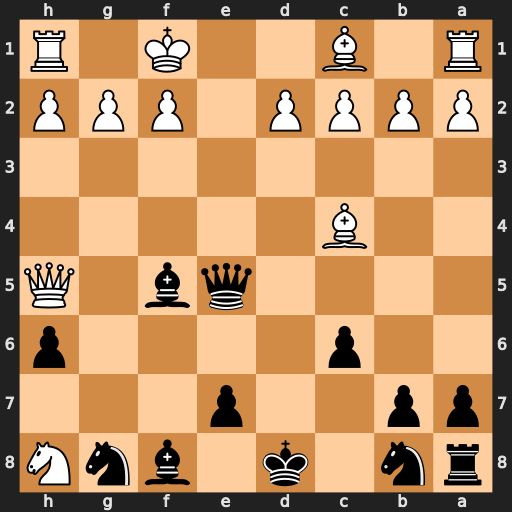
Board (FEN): rn1k1bnN/pp2p3/2p4p/4qb1Q/2B5/8/PPPP1PPP/R1B2K1R
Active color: b
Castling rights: -
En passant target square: -
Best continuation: Bd3+ Bxd3 Qxh5